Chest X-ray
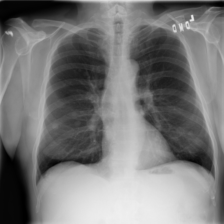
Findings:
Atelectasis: negative
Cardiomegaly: negative
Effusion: negative
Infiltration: negative
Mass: positive
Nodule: negative
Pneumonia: negative
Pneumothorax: negative
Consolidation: negative
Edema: negative
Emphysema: negative
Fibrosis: negative
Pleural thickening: negative
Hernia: negative